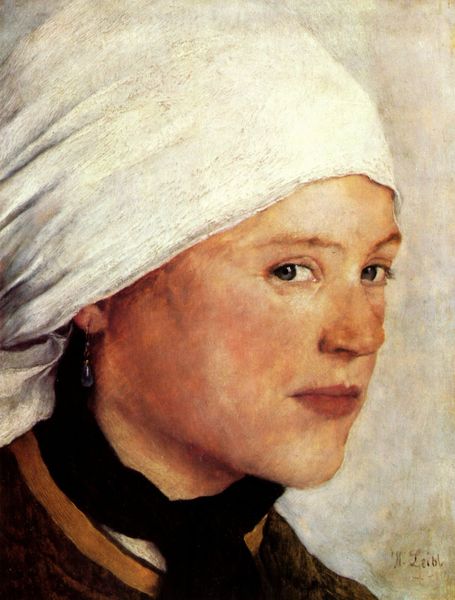
Titel: Bauernmädchen mit weißem Kopftuch
Künstler: Wilhelm Maria Hubertus Leibl
Standort: München
Institution: Neue Pinakothek
Schlagwörter: gemälde, haut, kopf, schatten, weiß, gelb, impressionismus, mädchen, braun, frau, hell, hintergrund, licht, mund, nase, ohr, ohrring, profil, schwarz, stirn, zeichnung, blick, dame, rot, schal, tuch, beige, jung, augen, falten, gesicht, kragen, bildnis, hals, portrait, porträt, schauen, signatur, öl, ohrringe, augenbrauen, hübsch, kinn, lippen, perle, arbeit, kopfbedeckung, magd, wangen, ansicht, bäuerin, signiert, kopftuch, reflexe, brauen, halstuch, junge frau, wange, ölfarben, ohrläppchen, wimpern, münchen, strahlen, jugend, jungfrau, dreiviertel, portait, fuchs, leibl, halbprofil, portät, dreiviertelporträt, gebunden, backe, islam, neugierig, münchner schule, rote lippen, perlenohrring, volle lippen, hellhäutig, mud, herb, wilhelm leibl, und, franz leibl, franz leible, h.leibl, w.leibl, breun, leidl, knn, herbe schönheit, schnön